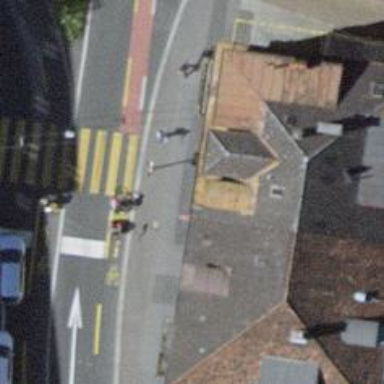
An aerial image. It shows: Kerb barrier.